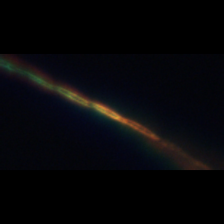
Taxon: Psuedo-nitzschia
Group: Diatoms